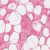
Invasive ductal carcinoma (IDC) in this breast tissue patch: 0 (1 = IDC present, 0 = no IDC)